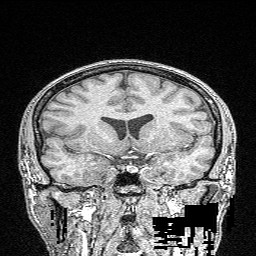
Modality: FLASH
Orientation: sagittal
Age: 25
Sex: male